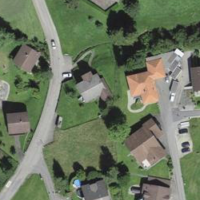
EUNIS habitat code: 55
Species observed at this site:
Lysimachia punctata